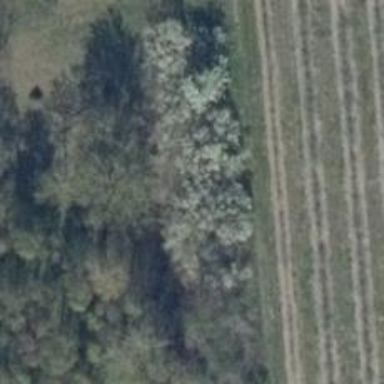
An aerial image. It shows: Row of deciduous broadleaved trees.